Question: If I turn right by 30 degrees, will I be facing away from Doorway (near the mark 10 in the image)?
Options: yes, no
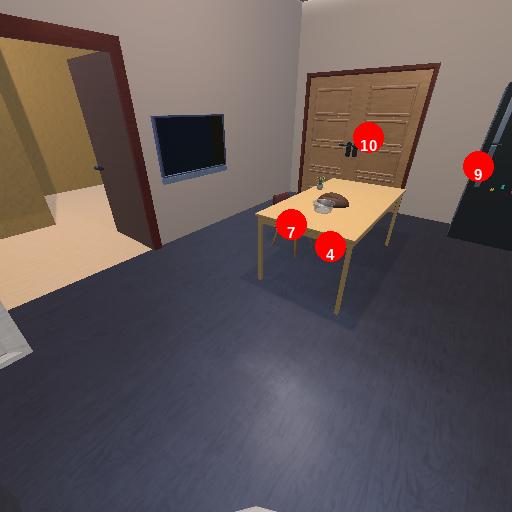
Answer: yes